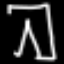
Label: pants